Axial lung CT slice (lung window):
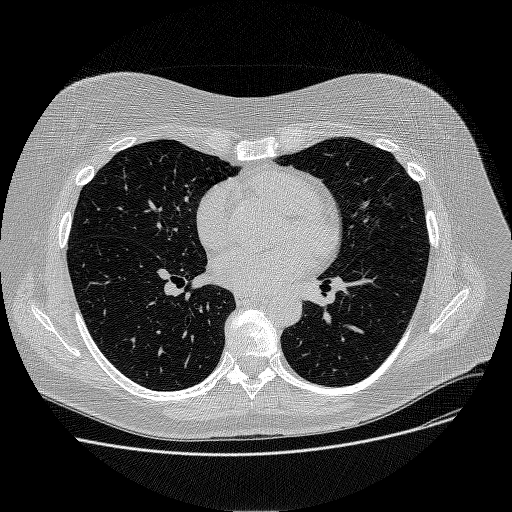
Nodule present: no